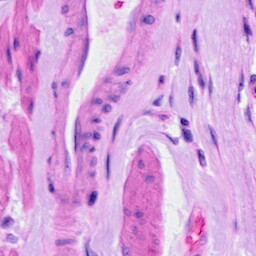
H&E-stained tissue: Ovarian